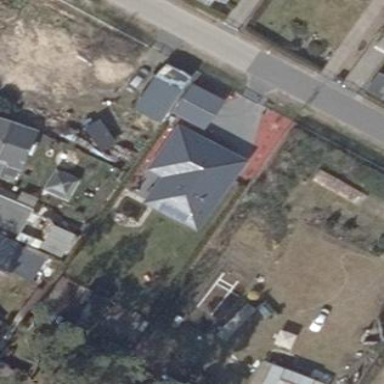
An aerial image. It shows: Simple house.